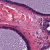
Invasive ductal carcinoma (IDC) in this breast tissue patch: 0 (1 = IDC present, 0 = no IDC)